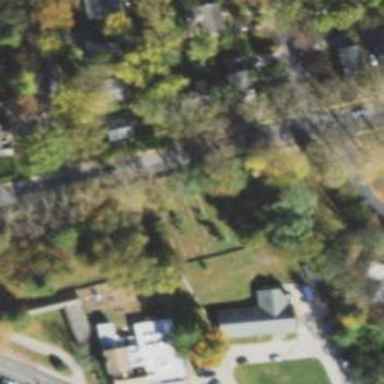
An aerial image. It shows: Cemetery.